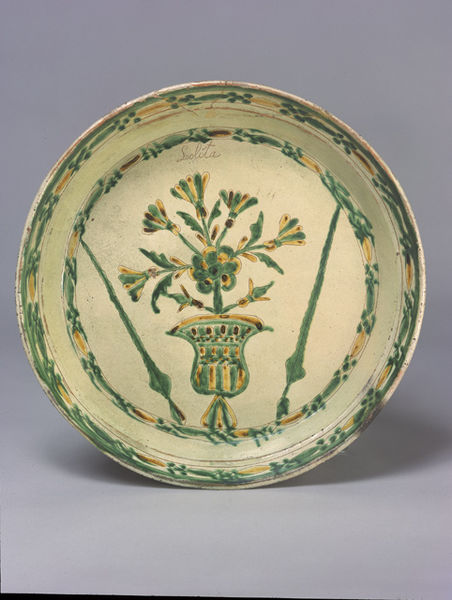
Titel: Platter (Platón)
Standort: Amherst (Massachusetts, USA)
Institution: Mead Art Museum, Amherst College
Schlagwörter: grün, blue, ornate, red, sword, swords, white, black, gold, green, grey, painting, yellow, decorative, flowers, pattern, brown, plant, pot, vase, flower, stone, tree, orange, decoration, color, dots, photo, leaves, design, ink, scale, detail, circle, ceramic, floral, antiquity, cup, blume, paint, china, dish, pottery, plate, teller, tan, round, standing, border, photograph, porcelain, bowl, painted, spear, bell, goblet, antic, ceramics, lance, verzierung, worn, edge, deep, rustic, object, item, word, petals, curved, serving, stems, ocre, decorated, rim, schüssel, porzellan, crockery, handpainted, cereamic, lolita, bemalt, verziert, bllume, vlower, cuttlery, faiece, loita, solita, faience, ornamnet, sulita, bordered, plste, design\, antiqity, detailöed